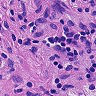
Metastatic tissue present: no